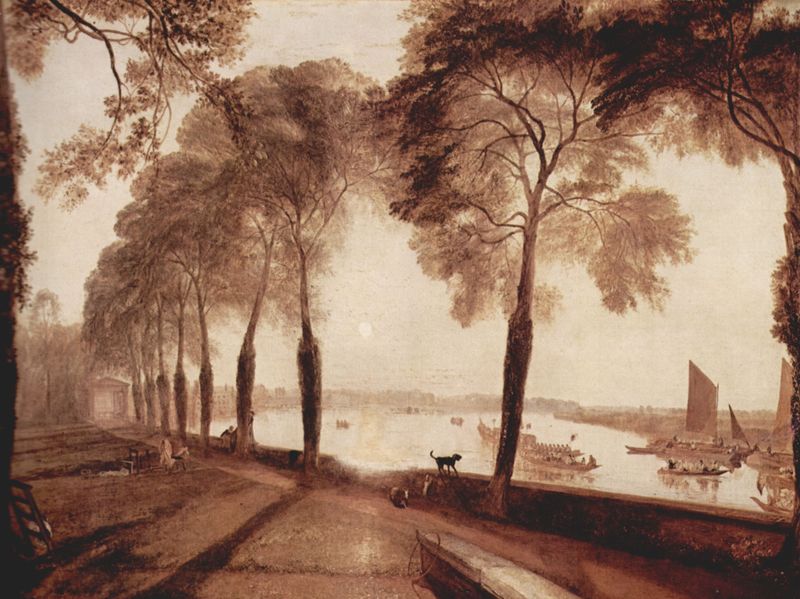
Titel: Mortlake Terrace, der Wohnsitz von W. Sliam Moffat, Sommerabend
Künstler: William Turner
Standort: Washington (District of Columbia)
Institution: National Gallery of Art
Schlagwörter: baum, blätter, dunkel, gemälde, himmel, laub, mann, meer, schatten, wasser, weiß, bäume, fluss, landschaft, menschen, ocker, see, stadt, ufer, äste, abend, braun, frau, hell, hintergrund, licht, paris, schwarz, skizze, starsse, strasse, tisch, zeichnung, gebäude, gras, haus, hund, park, rasen, tier, tiere, weg, wiese, gesellschaft, ast, baumstamm, erde, ferne, horizont, häuser, morgen, pappeln, sonnenaufgang, spiegelung, zweige, brüstung, gewässer, kanal, sonne, boot, boote, kahn, affe, aussicht, schiff, schiffe, segel, segelboot, segelschiffe, sommer, strand, düster, schlagschatten, mast, segelschiff, mittag, warm, sonnenlicht, mauer, abendsonne, allee, dunst, sonnenuntergang, monochrom, wasserfarbe, silhouette, bank, sepia, vogelperspektive, hafen, kähne, seine, kai, kaimauer, promenade, häuschen, leiter, stämme, ruderboot, rudern, abendrot, baumkronen, silouette, segelboote, unscharf, segeln, katze, tusche, mond, helligkeit, diesig, flusslandschaft, draußen, asien, radierung, stich, sonnig, bänke, regatta, leben, efeu, geäst, kapelle, rötlich, reif, palmen, eiche, uferpromenade, tempel, spaziergänger, katzen, schemen, baumwipfel, durchbruch, rötel, papeln, abendlicht, europa, ufermauer, rhein, mäuerchen, hamburg, unschärfe, mittags, stadtsilhouette, nil, mesnchen, lange schatten, das programm ist mies, lcihtstrahl, radierungf, siämme, stich?, promenda